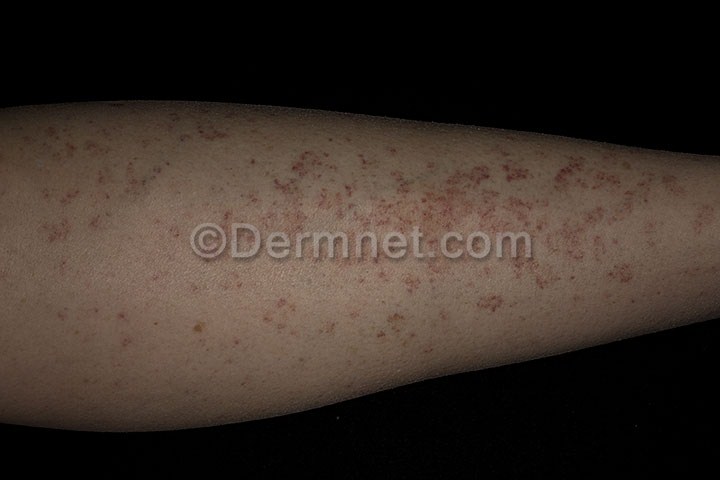
Disease: Vasculitis Photos